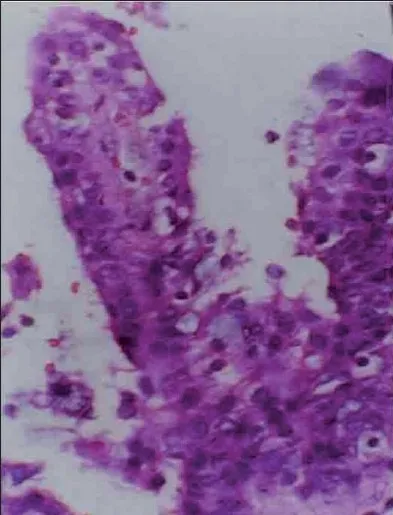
Papillary luminal proliferation with intraepithelial crypts filled with mucin.
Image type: pathology (h&e)